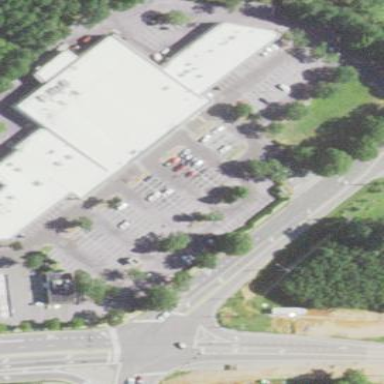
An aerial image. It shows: Retail area.